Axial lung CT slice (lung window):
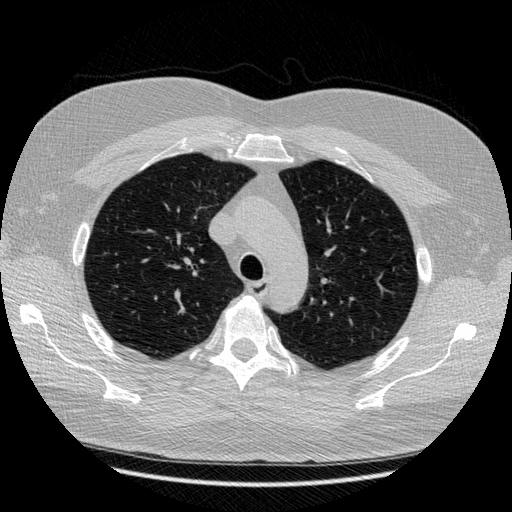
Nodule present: no